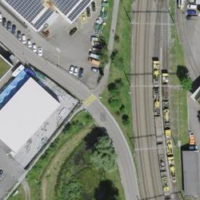
EUNIS habitat code: 54
Species observed at this site:
Lythrum salicaria